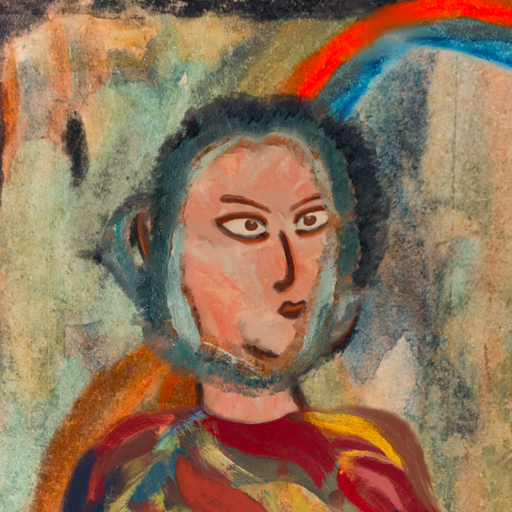
Background: Childish, Head And Neck Side: Roy_Bahadur, Face Side: Roy_Bahadur, Bust: Mother_And_Son_Son, Hair Side: Boggyland, Head Accessory: Blank, Second Necklace: Blank, Necklace: Blank, Baby: Blank